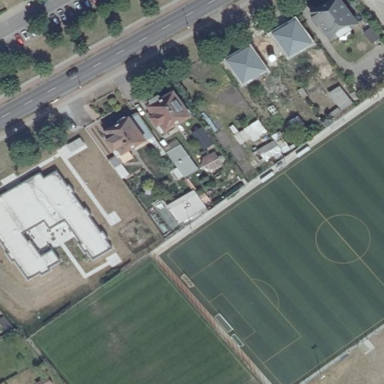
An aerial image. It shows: Soccer pitch for leisureland activities.